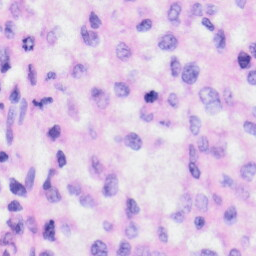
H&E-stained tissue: Liver